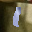
Label: 1